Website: macys
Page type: review-order
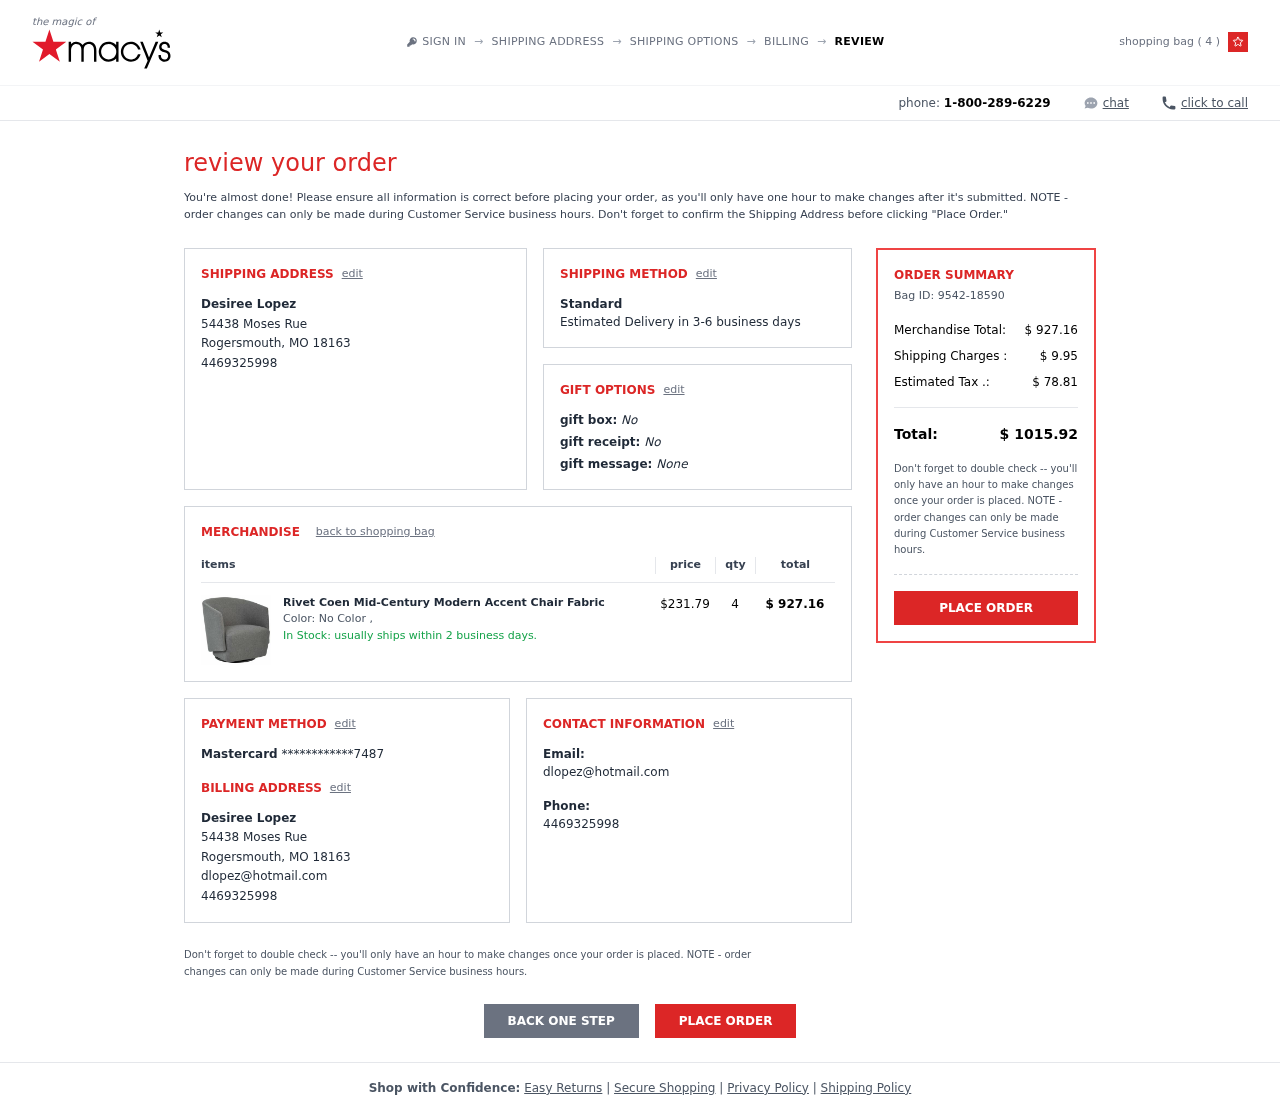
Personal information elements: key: PII_CARD_LAST4
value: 7487
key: PII_CARD_TYPE
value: Mastercard
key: PII_CITY
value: Rogersmouth
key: PII_EMAIL2
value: dlopez@hotmail.com
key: PII_EMAIL3
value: dlopez@hotmail.com
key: PII_FULLNAME
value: Desiree Lopez
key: PII_FULLNAME2
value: Desiree Lopez
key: PII_PHONE
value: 4469325998
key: PII_PHONE2
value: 4469325998
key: PII_PHONE3
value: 4469325998
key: PII_POSTCODE
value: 18163
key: PII_STATE_ABBR
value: MO
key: PII_STREET
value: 54438 Moses Rue
Product elements: key: PRODUCT1_NAME
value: Rivet Coen Mid-Century Modern Accent Chair Fabric
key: PRODUCT1_PRICE
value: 231.79
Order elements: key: ORDER_NUM_ITEMS
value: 4
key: ORDER_DELIVERY_DATE
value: Estimated Delivery in 3-6 business days
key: ORDER_SUBTOTAL
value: $ 927.16
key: ORDER_ID
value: Bag ID: 9542-18590
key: ORDER_SHIPPING_COST
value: $ 9.95
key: ORDER_TAX
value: $ 78.81
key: ORDER_TOTAL
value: $ 1015.92